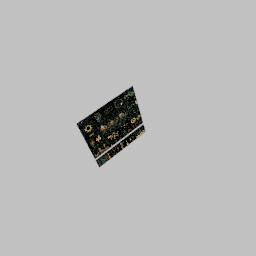
Label: decoration